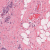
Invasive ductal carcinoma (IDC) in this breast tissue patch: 1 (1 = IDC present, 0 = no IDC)